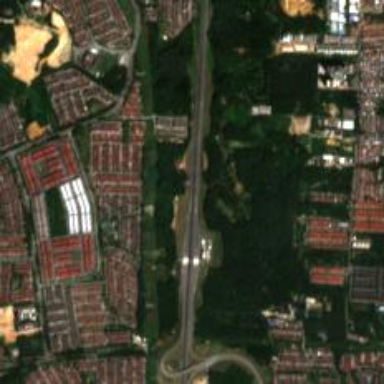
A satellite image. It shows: Motorway junction.